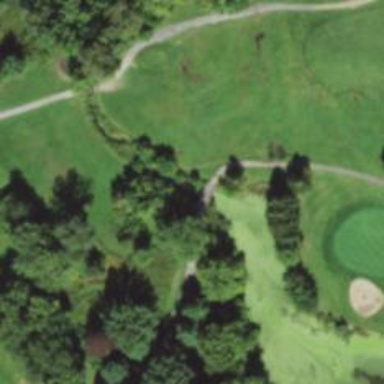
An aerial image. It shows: Bridge over path used as golf cartpath.